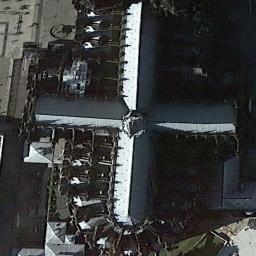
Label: church